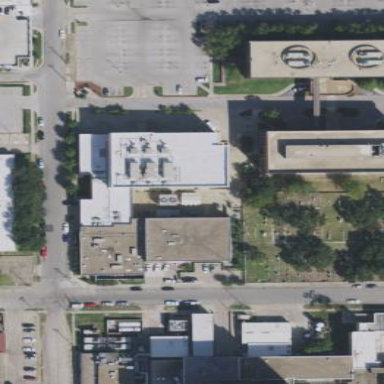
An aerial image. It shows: Public building.